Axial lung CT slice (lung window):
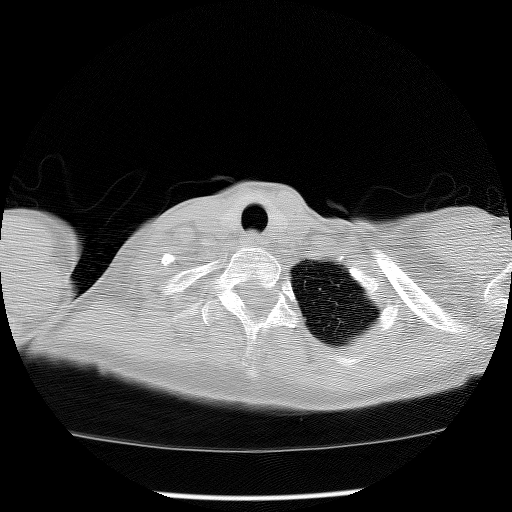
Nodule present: no